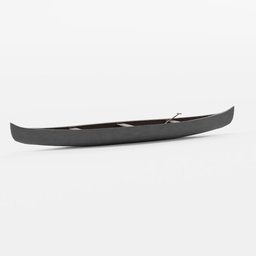
Label: mechanical